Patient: sex M, age 44
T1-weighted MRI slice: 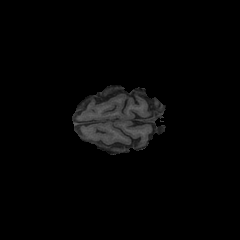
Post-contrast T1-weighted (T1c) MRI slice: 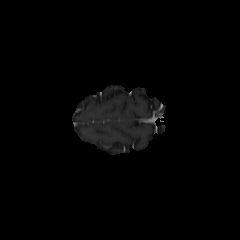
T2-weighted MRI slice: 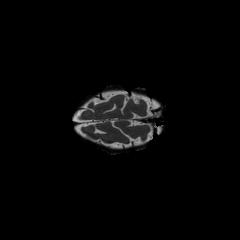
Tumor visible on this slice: no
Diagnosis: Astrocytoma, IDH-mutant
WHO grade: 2